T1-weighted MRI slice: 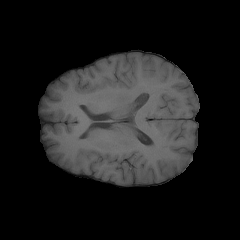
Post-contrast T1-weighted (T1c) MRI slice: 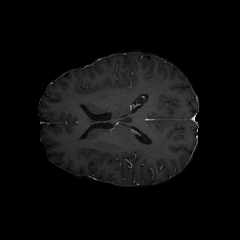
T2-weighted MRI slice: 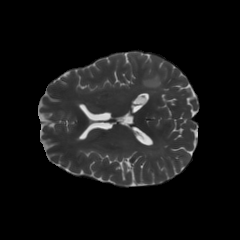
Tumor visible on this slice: yes